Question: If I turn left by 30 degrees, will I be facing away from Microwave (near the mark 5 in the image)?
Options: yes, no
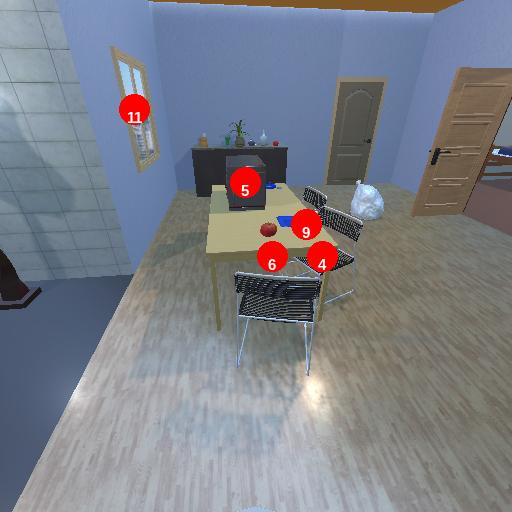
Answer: yes